Question:
This is the ER diagram, for which tables have to be made in SQL code implementing all the constraints. I made tables and tried implementing all the relationship via foreign keys, i jus wanted to confirm, whether these tables are correct or not.
1) Department table:
'''
create table department(dpet_id number primary key, dept_name varchar2(15)
not null);
'''
2) Branch table:
'''
create table branch(branch_id varchar2(5) primary number, electives varchar2(10),
dept_id number references department(dept_id));
'''
3) Course table:
'''
create table course(course_id number primary key, course_name varchar2(10)
not null,branch_id varchar2(5) references branch(branch_id));
'''
4) Student table:
'''
create table student(stud_id number primary key, stud_name varchar2(30) not null,
branch_id varchar2(5) references branch(branch_id);
'''
5) Applicant table:
'''
create table applicant(app_id number primary key, stud_id number constraint fk
references student(stud_id) constraint stu_unq unique);
'''
6) Applicant_branch table:
'''
create table applicant_branch(app_id number references applicant(app_id),
branch_id varchar2(5) references branch(branch_id));
'''
Do these tables conform to the ER diagram ?
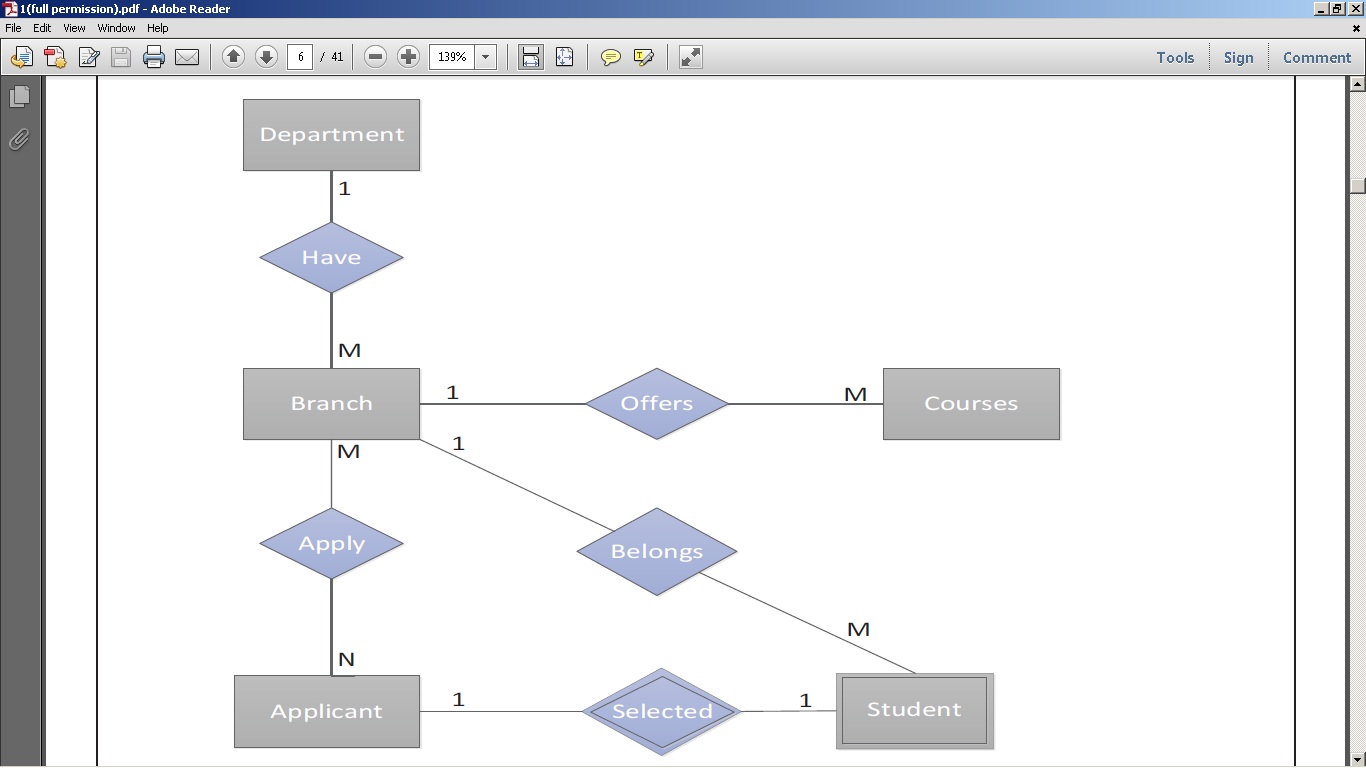
Answer: Your ER diagram depicts a conceptual model of the subject matter. This is a good thing.
For future reference, there are two intermediate steps between an conceptual model and an SQL create script. They are logical design and physical design.
Logical design changes the conceptual model into a logical model, and adds some features. The logical model is relational (in most cases). One added feature is foreign keys. This is where you normalize, if you choose to normalize.
Physical design changes the logical model into a physical model, and adds some features. The physical model is expressed in SQL terms; like tables, rows, and columns. It is DBMS specific. It adds features like indexes and many DBMS specific features such as tablespace mapping and others. At this stage you consider the volume of data, the anticipated traffic, and throughput consideraions.
Finally, you convert the physical model into a create script.
For very small problems, these stages can be collapsed into one stage, as you appear to have done. For very big projects, it's better to keep them separate.